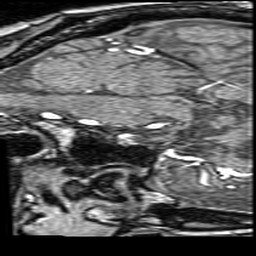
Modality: angio
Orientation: sagittal
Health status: ill
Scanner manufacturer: philips
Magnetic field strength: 3 T
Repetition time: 0.01828 s
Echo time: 0.003389 s